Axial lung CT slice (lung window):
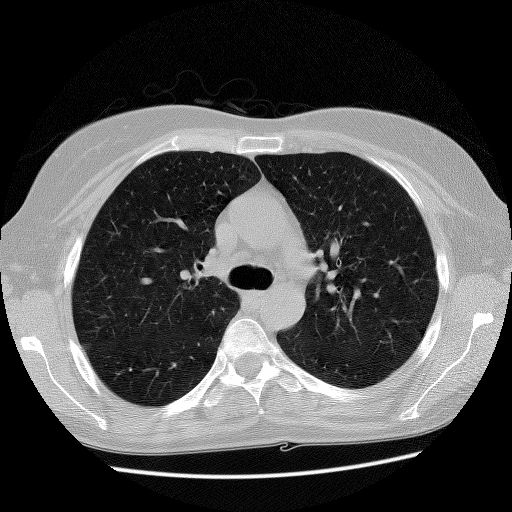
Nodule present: no